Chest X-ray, AP view. Patient: 45 years old, sex F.
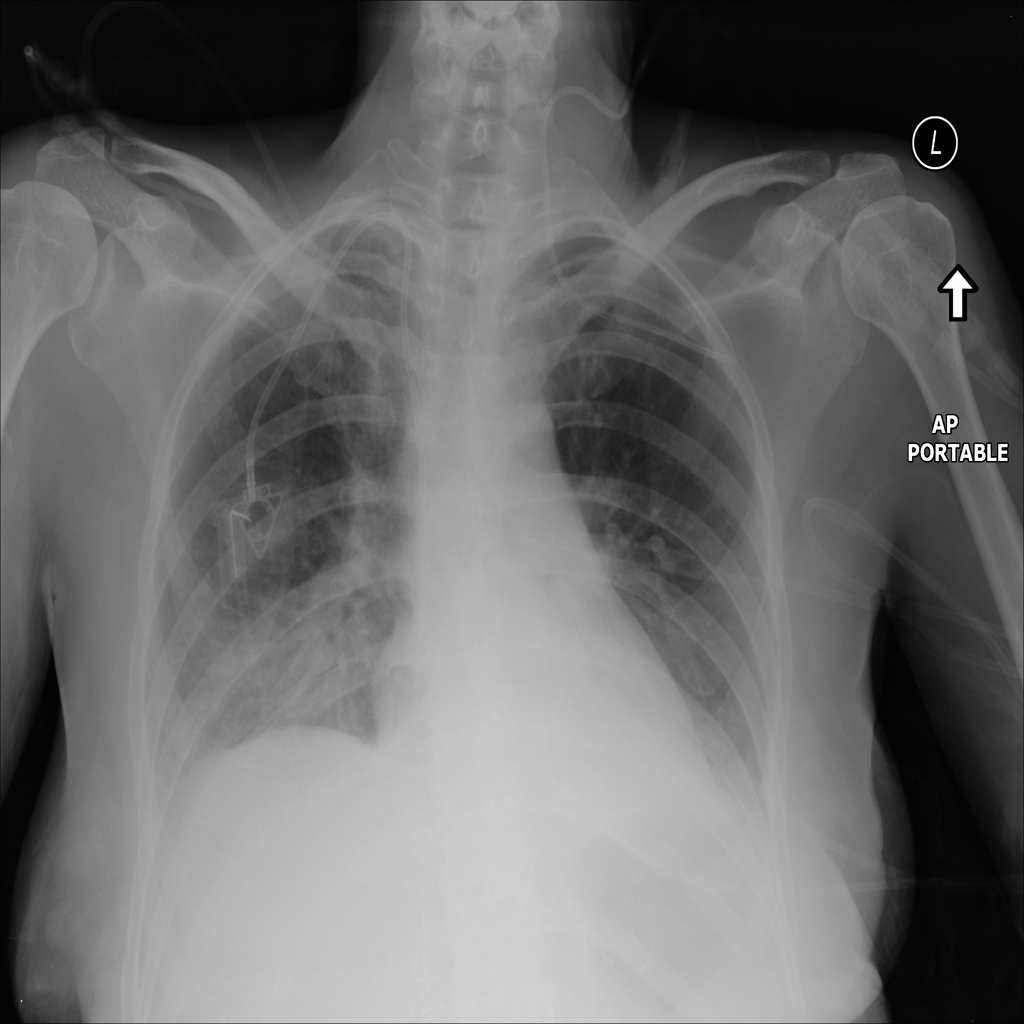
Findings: Effusion, Infiltration, Pneumothorax